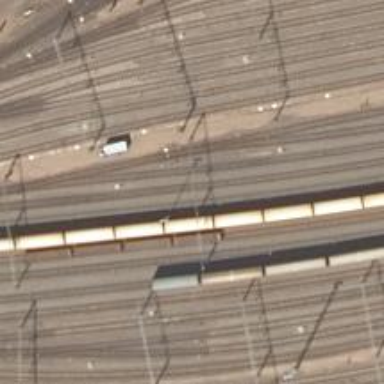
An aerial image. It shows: Rail yard with electrified contact lines for railway operations.